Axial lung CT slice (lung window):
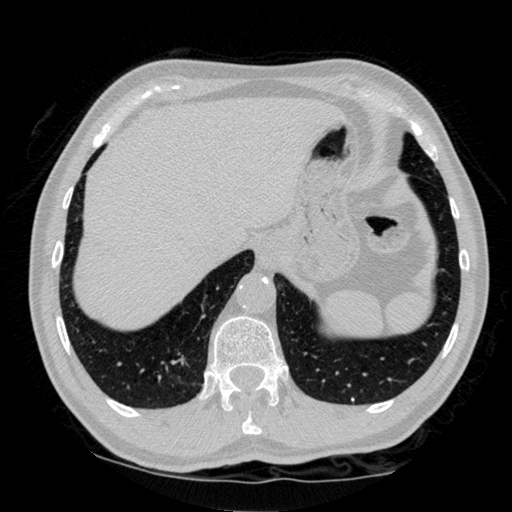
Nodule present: no